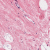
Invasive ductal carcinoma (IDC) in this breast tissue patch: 0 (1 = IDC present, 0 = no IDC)